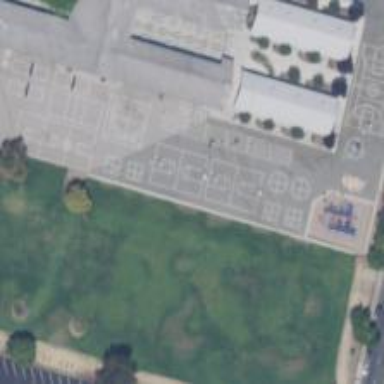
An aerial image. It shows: Asphalt schoolyard for leisure land.